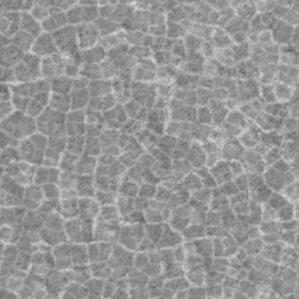
Label: frost